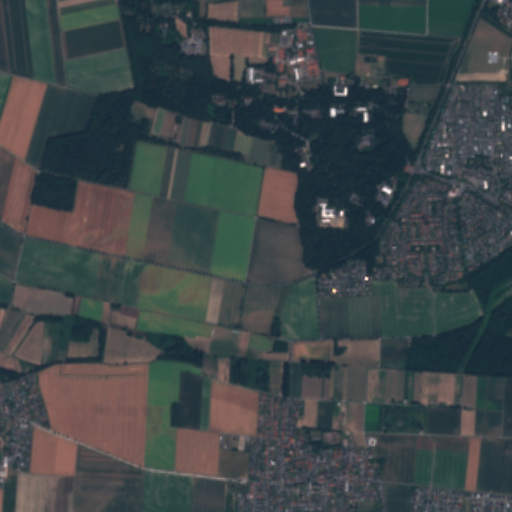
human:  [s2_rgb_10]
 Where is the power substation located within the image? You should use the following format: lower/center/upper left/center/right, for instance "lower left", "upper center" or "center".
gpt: The power substation is located in the upper right of the image.
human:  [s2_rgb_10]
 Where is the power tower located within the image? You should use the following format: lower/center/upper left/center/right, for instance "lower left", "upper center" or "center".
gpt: There is no power tower in the image.